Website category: phone
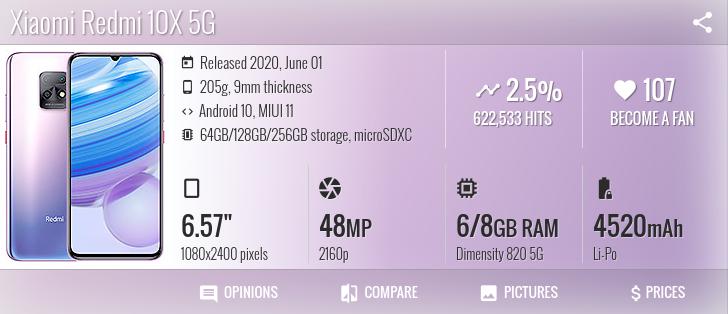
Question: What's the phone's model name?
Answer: Xiaomi Redmi 10X 5G

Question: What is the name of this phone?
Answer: Xiaomi Redmi 10X 5G

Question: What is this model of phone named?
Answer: Xiaomi Redmi 10X 5G

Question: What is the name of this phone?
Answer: Xiaomi Redmi 10X 5G

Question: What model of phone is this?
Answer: Xiaomi Redmi 10X 5G

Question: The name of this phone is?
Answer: Xiaomi Redmi 10X 5G

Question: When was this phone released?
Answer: Released 2020, June 01

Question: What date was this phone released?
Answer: Released 2020, June 01

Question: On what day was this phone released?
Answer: Released 2020, June 01

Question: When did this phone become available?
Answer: Released 2020, June 01

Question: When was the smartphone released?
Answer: Released 2020, June 01

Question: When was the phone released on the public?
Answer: Released 2020, June 01

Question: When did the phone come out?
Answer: Released 2020, June 01

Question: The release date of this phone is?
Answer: Released 2020, June 01

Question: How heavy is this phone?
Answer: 205g

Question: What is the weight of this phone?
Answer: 205g

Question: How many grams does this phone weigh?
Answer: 205g

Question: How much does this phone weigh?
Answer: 205g

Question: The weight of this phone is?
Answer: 205g

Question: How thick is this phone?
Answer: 9mm thickness

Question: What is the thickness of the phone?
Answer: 9mm thickness

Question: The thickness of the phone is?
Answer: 9mm thickness

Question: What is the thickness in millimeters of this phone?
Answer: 9mm thickness

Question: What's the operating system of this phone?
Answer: Android 10, MIUI 11

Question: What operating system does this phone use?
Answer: Android 10, MIUI 11

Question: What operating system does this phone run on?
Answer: Android 10, MIUI 11

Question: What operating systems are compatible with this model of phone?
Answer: Android 10, MIUI 11

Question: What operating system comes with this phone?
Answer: Android 10, MIUI 11

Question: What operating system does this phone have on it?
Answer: Android 10, MIUI 11

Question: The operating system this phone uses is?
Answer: Android 10, MIUI 11

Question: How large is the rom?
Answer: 64GB/128GB/256GB storage

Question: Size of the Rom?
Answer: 64GB/128GB/256GB storage

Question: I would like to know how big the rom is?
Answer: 64GB/128GB/256GB storage

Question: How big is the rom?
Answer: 64GB/128GB/256GB storage

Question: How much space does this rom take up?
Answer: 64GB/128GB/256GB storage

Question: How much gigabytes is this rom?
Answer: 64GB/128GB/256GB storage

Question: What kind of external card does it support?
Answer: microSDXC

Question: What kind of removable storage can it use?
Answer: microSDXC

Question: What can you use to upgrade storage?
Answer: microSDXC

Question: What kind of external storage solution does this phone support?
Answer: microSDXC

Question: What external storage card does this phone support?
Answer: microSDXC

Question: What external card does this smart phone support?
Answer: microSDXC

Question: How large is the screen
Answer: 6.57"

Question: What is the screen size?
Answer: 6.57"

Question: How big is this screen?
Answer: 6.57"

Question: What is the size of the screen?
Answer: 6.57"

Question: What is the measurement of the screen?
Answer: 6.57"

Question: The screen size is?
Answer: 6.57"

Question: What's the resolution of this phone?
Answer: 1080x2400 pixels

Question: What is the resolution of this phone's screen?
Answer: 1080x2400 pixels

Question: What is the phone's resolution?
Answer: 1080x2400 pixels

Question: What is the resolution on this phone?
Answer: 1080x2400 pixels

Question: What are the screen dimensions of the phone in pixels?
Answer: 1080x2400 pixels

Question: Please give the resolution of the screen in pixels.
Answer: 1080x2400 pixels

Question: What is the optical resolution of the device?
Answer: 1080x2400 pixels

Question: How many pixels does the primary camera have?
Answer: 48 MP

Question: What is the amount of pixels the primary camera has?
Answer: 48 MP

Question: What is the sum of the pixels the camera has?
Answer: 48 MP

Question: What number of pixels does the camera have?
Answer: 48 MP

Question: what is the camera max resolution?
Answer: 48 MP

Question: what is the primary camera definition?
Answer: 48 MP

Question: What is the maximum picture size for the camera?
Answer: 48 MP

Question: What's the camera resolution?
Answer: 2160p

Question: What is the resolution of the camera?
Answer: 2160p